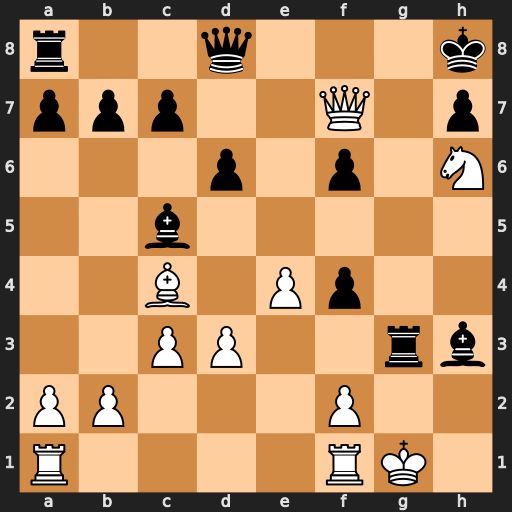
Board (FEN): r2q3k/ppp2Q1p/3p1p1N/2b5/2B1Pp2/2PP2rb/PP3P2/R4RK1
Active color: w
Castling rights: -
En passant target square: -
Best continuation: Kh2 Bxf1 fxg3 fxg3+ Kxg3